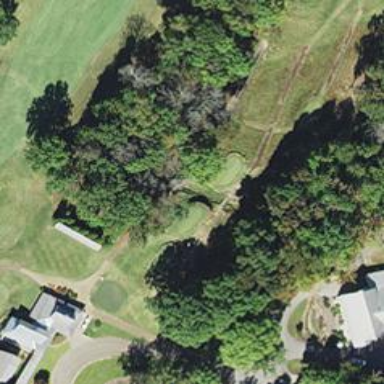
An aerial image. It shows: Service road used as golf cart path.